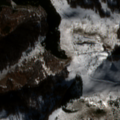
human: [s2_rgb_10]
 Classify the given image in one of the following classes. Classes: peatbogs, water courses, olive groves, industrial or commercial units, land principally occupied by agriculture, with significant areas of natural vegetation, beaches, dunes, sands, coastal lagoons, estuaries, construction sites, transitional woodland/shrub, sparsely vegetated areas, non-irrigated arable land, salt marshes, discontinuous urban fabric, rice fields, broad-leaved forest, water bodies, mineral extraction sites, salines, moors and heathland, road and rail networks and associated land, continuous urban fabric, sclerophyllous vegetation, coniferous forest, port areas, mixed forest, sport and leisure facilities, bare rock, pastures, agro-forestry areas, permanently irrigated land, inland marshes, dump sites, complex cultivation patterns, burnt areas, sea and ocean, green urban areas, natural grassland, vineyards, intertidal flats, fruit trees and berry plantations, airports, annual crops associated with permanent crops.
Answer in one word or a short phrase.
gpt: broad-leaved forest, coniferous forest, natural grassland, transitional woodland/shrub